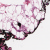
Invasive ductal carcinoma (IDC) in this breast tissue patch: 0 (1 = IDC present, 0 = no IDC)